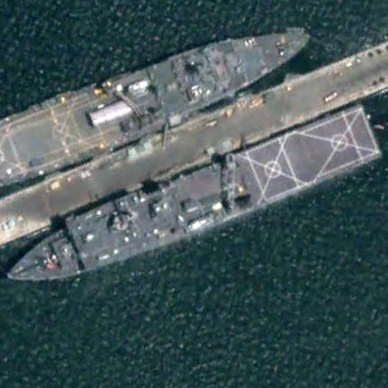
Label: combat